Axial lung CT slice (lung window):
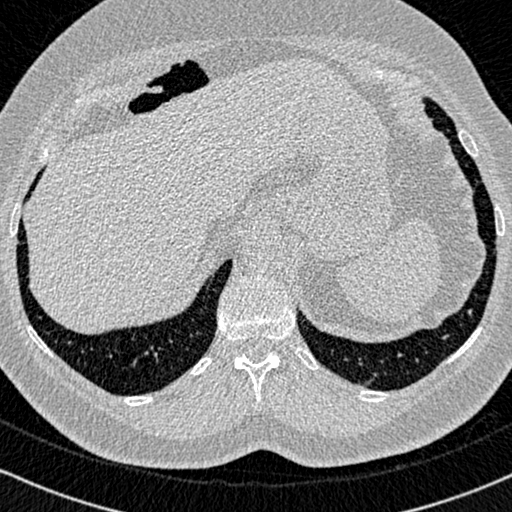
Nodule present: no